Interaction volume radius: 5 \u00c5
Interaction volume height: 20 \u00c5
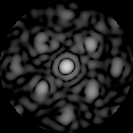
Disorder parameter: 0.462